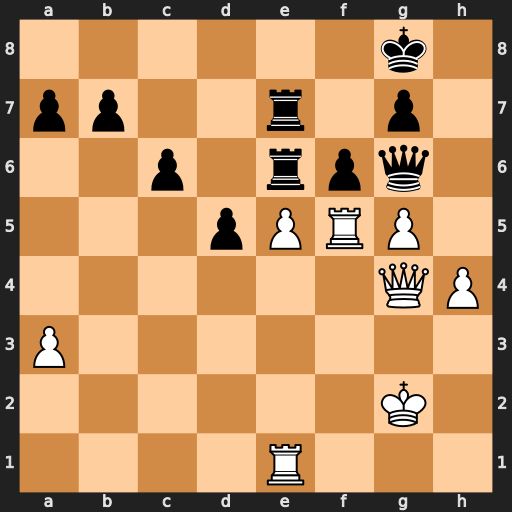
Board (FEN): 6k1/pp2r1p1/2p1rpq1/3pPRP1/6QP/P7/6K1/4R3
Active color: w
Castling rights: -
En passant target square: -
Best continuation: h5 Qxg5 Rxg5